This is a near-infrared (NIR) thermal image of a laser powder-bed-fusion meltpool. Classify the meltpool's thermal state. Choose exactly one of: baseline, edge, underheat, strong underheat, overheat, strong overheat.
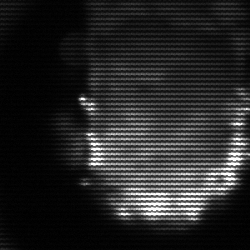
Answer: baseline